Interaction volume radius: 10 \u00c5
Interaction volume height: 10 \u00c5
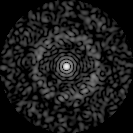
Disorder parameter: 0.8391